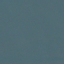
Land use / land cover: SeaLake